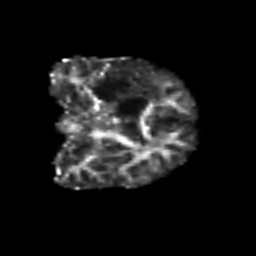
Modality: FA
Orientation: coronal
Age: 57
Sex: male
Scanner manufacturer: siemens
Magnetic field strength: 3 T
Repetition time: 6.1 s
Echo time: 0.101 s